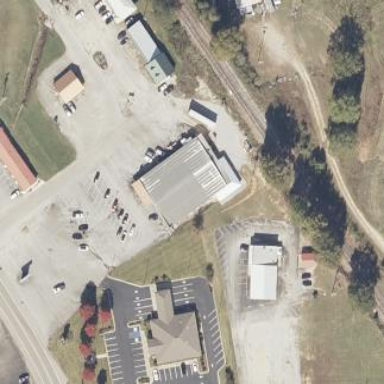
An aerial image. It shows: Retail building.